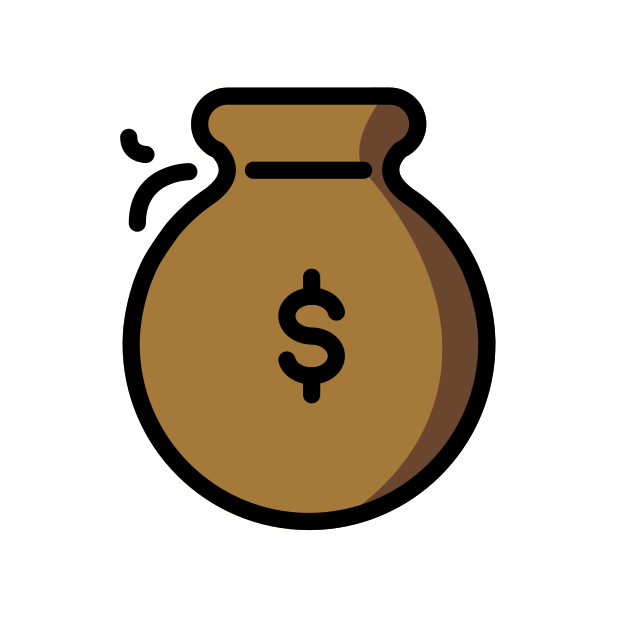
money bag